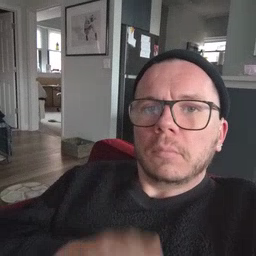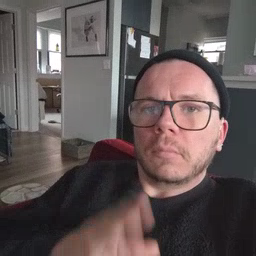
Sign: helicopter